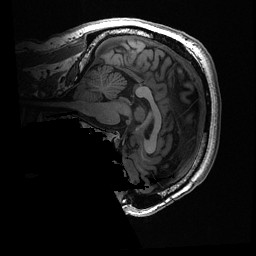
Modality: T1w
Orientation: sagittal
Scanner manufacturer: ge
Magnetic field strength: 3 T
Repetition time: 0.008164 s
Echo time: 0.003184 s